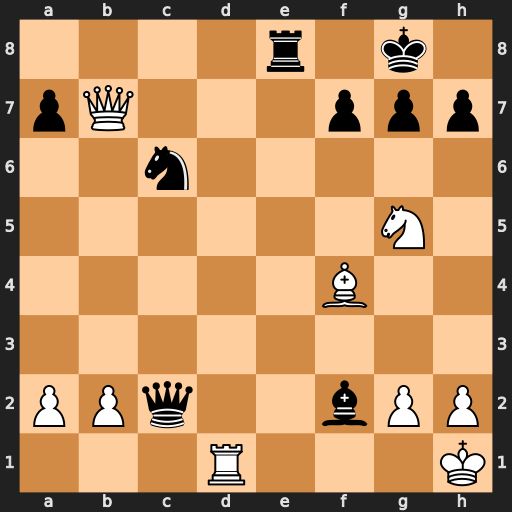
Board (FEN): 4r1k1/pQ3ppp/2n5/6N1/5B2/8/PPq2bPP/3R3K
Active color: w
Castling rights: -
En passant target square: -
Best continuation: Qxf7+ Kh8 Qxe8#